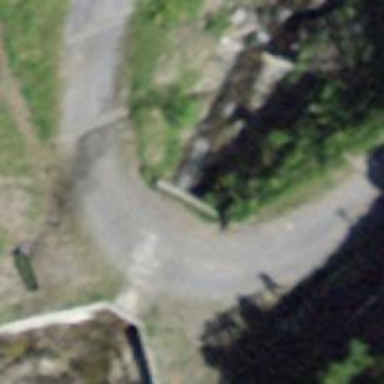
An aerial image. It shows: Culvert tunnel.